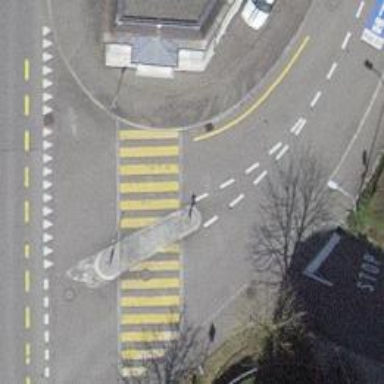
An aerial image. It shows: Marked crossing with pedestrian island.